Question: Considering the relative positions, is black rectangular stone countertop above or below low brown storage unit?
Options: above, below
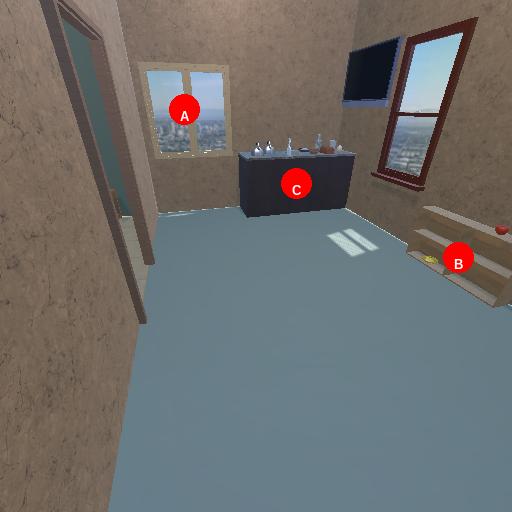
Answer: above